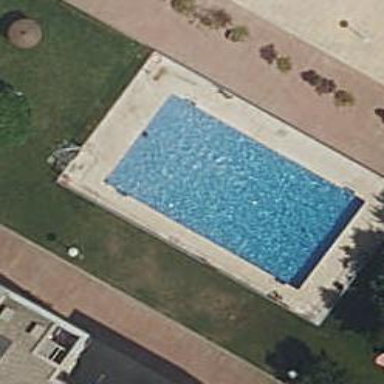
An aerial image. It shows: Swimming pool located in leisure land.